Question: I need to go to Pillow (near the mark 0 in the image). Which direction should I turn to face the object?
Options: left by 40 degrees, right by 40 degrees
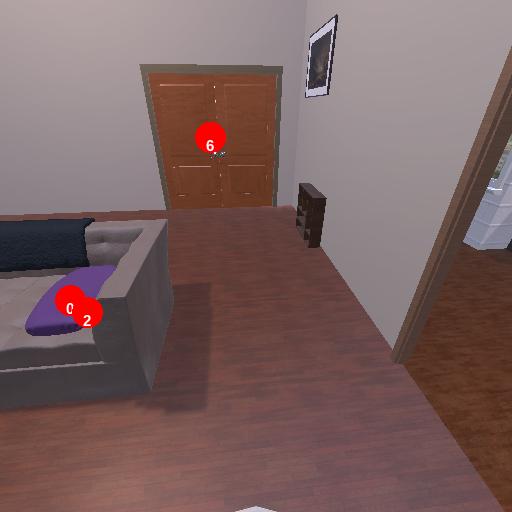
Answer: left by 40 degrees